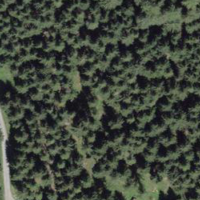
EUNIS habitat code: 43
Species observed at this site:
Allium carinatum
Lysandra bellargus